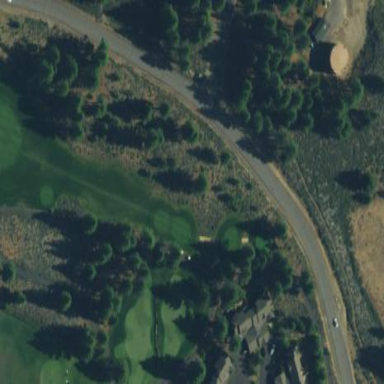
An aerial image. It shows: Area of rough grass used for golf.